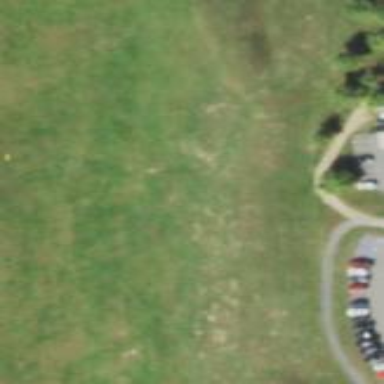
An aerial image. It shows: Driving range for golf on grass.